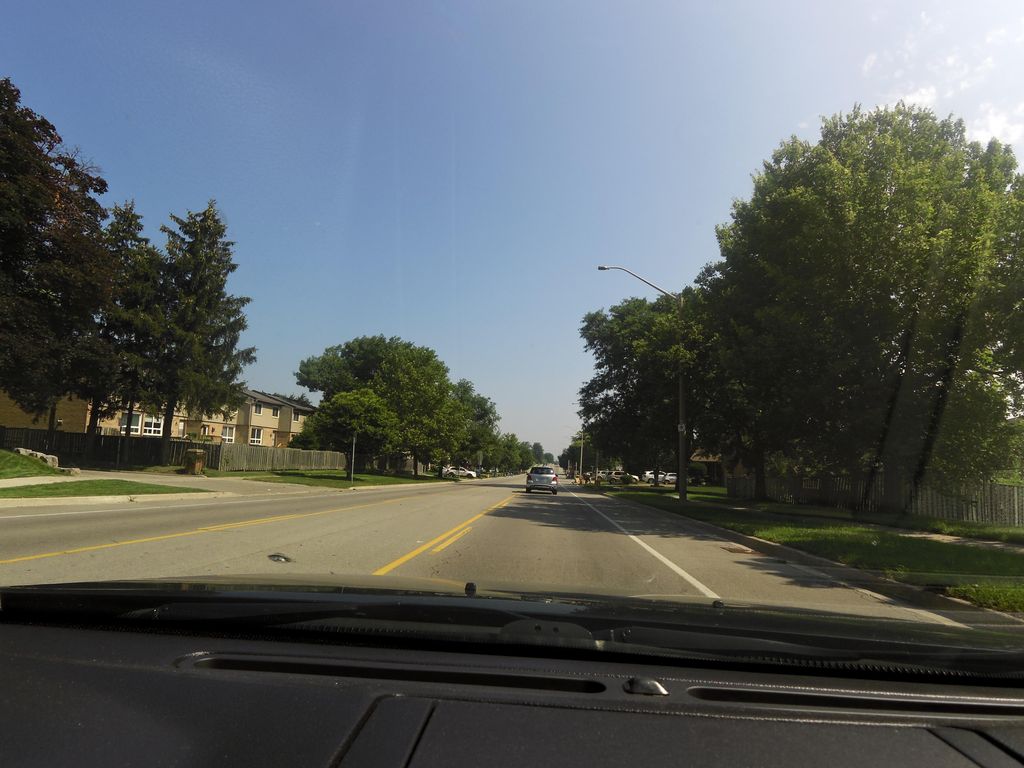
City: hamilton